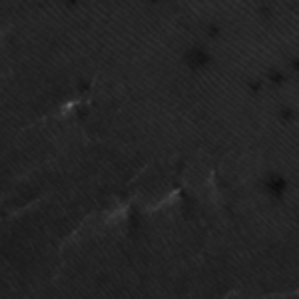
Label: frost